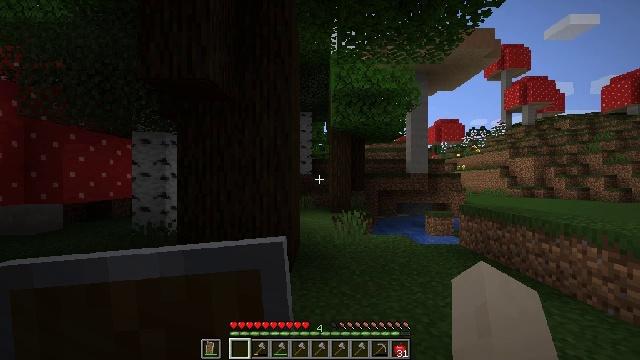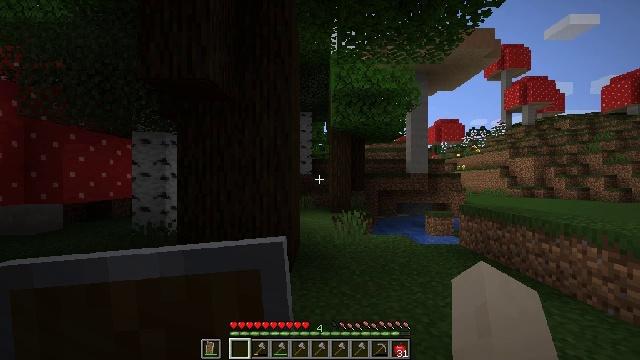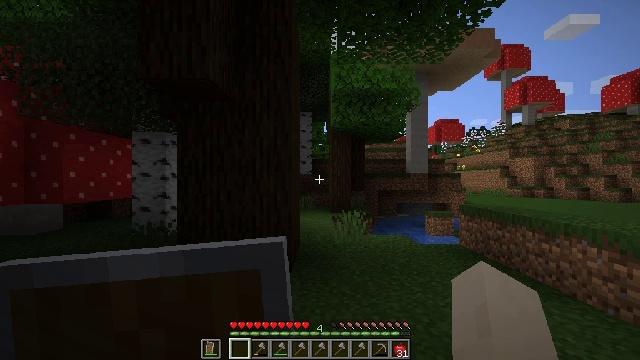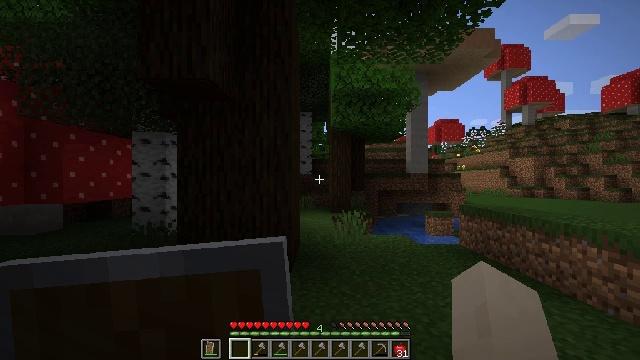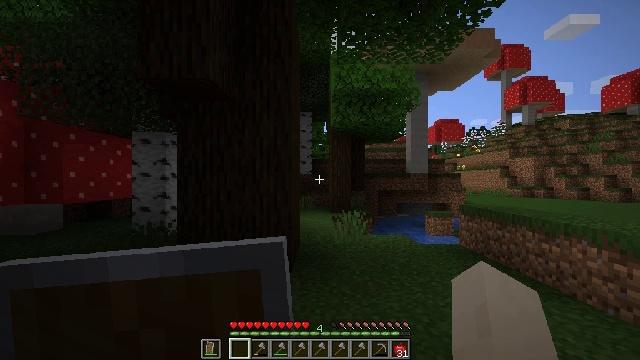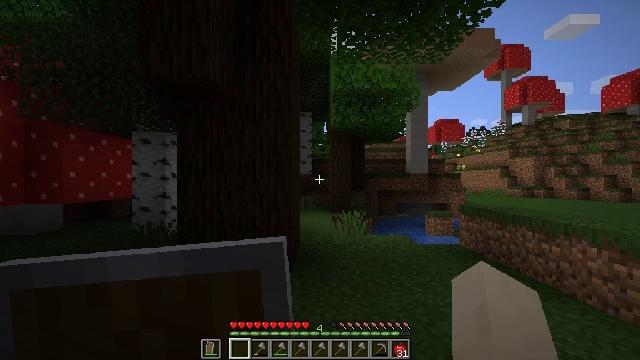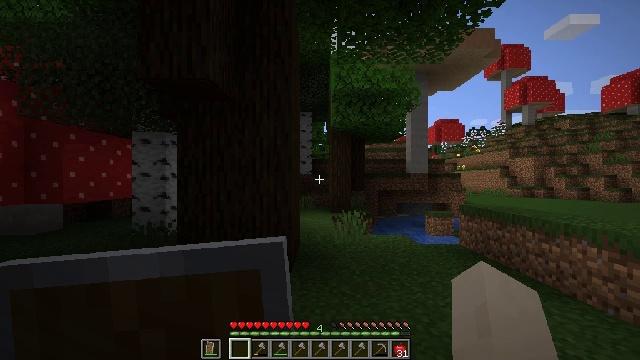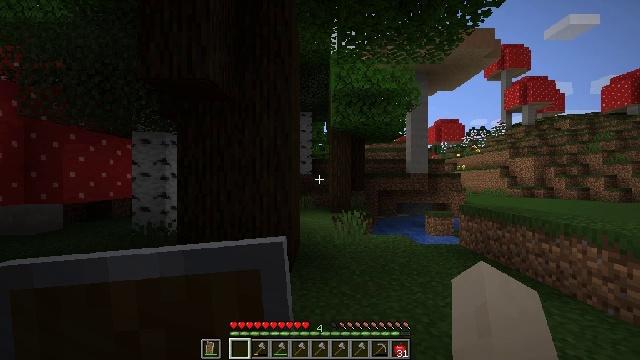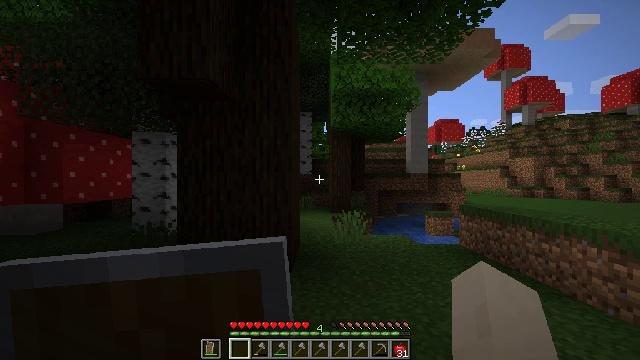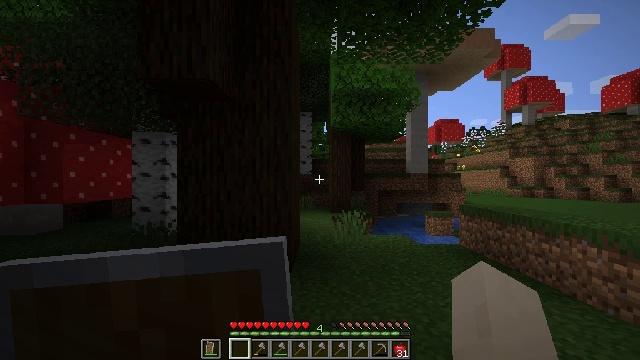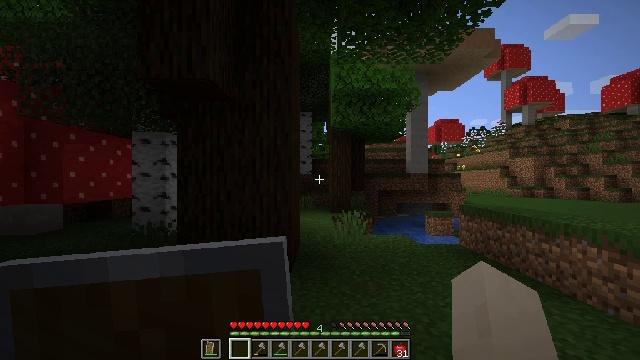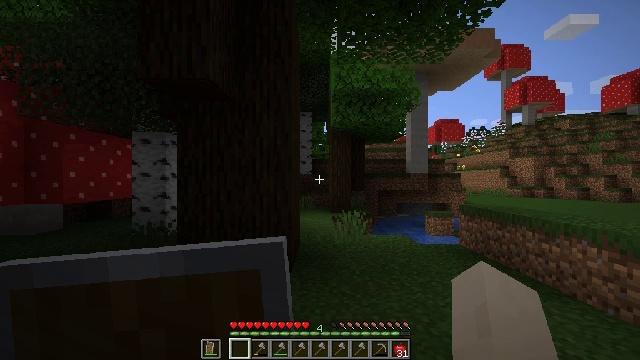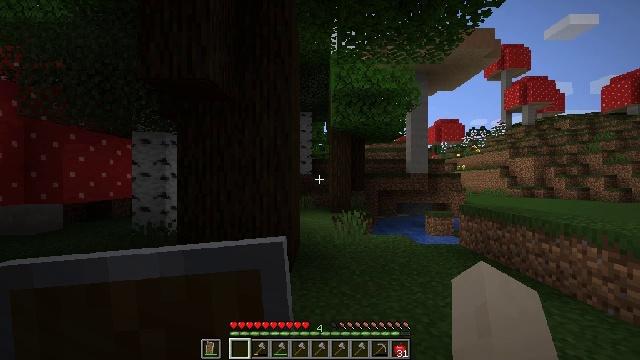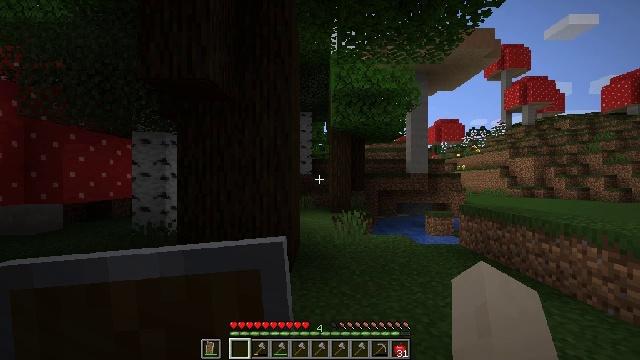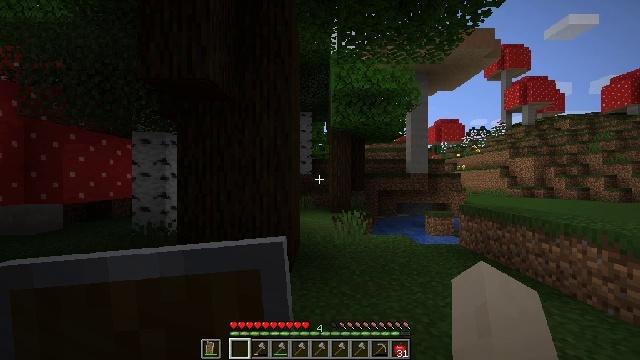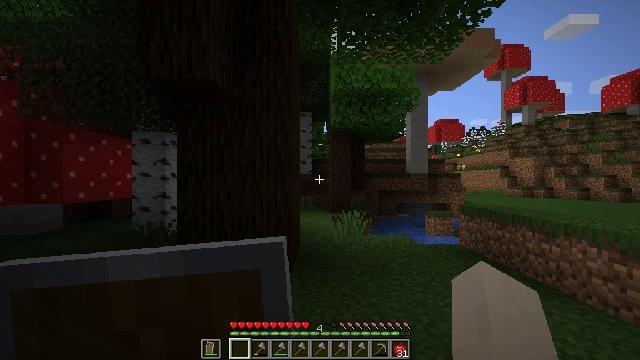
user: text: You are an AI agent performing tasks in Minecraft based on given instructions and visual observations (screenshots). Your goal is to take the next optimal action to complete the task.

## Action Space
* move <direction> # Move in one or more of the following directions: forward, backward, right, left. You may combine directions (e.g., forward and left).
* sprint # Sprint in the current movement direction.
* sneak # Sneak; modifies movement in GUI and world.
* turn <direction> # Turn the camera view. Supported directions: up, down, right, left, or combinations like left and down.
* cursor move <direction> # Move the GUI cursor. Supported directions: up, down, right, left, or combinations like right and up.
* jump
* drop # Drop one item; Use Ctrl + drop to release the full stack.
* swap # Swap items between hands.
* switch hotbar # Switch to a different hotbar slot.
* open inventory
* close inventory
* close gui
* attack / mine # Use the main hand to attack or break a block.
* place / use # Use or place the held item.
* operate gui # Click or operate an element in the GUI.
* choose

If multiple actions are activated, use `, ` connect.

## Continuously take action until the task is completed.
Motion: motion action
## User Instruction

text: Remove the white bed from its place.
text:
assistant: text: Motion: no_op
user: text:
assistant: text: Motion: no_op
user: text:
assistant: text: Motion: no_op
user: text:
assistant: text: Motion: no_op
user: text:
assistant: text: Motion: no_op
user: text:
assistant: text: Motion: no_op
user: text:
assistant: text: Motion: no_op
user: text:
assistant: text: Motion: no_op
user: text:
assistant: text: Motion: no_op
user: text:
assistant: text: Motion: no_op
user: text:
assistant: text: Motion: no_op
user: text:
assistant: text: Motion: no_op
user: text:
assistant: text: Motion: no_op
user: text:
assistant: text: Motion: no_op
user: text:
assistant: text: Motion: no_op
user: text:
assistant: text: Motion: no_op
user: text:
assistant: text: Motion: no_op
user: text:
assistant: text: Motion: no_op
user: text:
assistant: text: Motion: no_op
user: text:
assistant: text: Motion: no_op
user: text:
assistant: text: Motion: no_op
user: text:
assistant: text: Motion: no_op
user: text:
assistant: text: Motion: no_op
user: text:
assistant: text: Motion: no_op
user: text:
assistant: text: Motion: no_op
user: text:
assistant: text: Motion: no_op
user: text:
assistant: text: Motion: no_op
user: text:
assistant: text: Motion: no_op
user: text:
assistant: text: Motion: no_op
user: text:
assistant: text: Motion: no_op